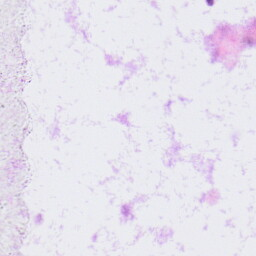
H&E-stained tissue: LymphNode